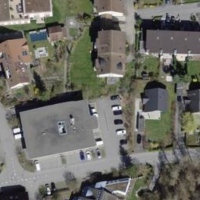
EUNIS habitat code: 54
Species observed at this site:
Cornus sanguinea
Corylus avellana
Sorbus aucuparia